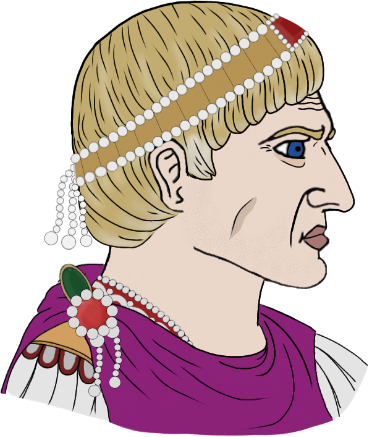
Label: 4_Yes_Chad